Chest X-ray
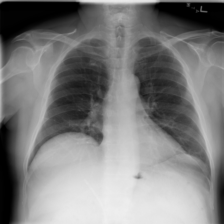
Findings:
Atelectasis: negative
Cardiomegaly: negative
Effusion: negative
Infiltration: negative
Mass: negative
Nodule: positive
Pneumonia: negative
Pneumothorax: negative
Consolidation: negative
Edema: negative
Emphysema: negative
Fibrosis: negative
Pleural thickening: negative
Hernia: negative